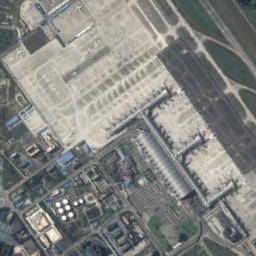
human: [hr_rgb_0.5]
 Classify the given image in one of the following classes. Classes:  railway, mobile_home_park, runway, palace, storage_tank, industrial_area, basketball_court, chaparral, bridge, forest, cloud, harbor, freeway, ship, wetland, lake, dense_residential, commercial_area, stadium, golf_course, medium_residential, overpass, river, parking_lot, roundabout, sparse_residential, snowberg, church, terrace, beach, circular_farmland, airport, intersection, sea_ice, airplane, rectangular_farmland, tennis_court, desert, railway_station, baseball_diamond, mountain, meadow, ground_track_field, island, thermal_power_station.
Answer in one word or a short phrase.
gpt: airport